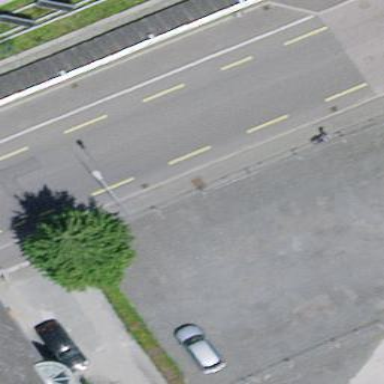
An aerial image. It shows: Street-side parallel parking area.